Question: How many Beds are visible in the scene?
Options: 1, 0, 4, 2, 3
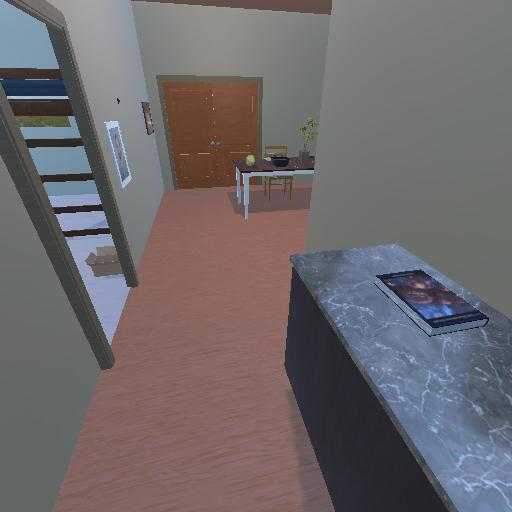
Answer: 1